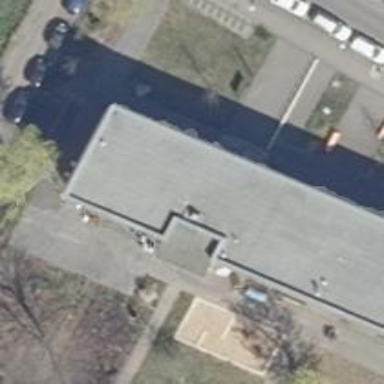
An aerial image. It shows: Clothing store.